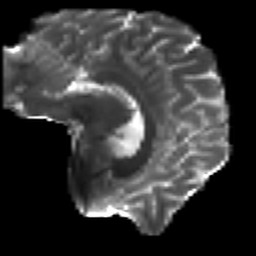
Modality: T2w
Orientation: sagittal
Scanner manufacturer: ge
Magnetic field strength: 3 T
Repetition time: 7.98 s
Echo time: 0.0701 s